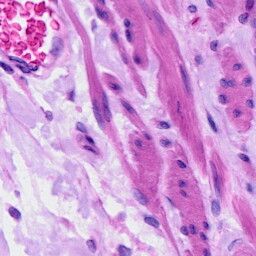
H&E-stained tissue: Ovarian